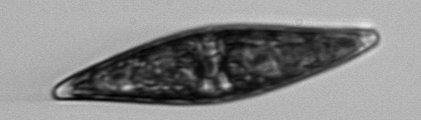
Label: Pleurosigma